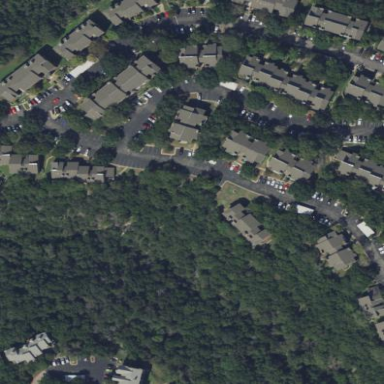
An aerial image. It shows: Residential area with apartments.